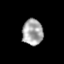
Tissue: skin
Cell type: Epithelial cells
Senescence score: 0.2322
Nuclear area (px): 530
Mean DAPI intensity: 165.823